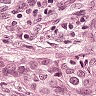
Metastatic tissue present: yes